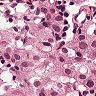
Metastatic tissue present: yes